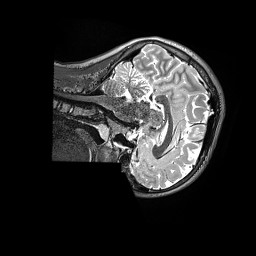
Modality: T2w
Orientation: sagittal
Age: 11
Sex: female
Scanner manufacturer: siemens
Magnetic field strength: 3 T
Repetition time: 3.2 s
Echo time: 0.564 s